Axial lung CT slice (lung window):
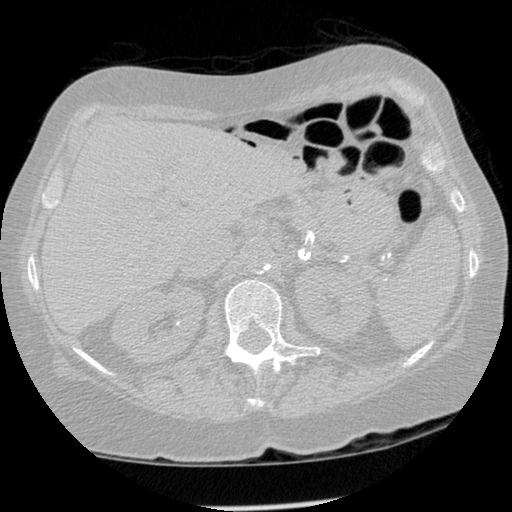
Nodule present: no